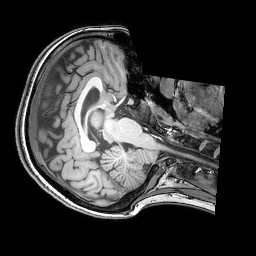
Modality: T1w
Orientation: axial
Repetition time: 0.00828 s
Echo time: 0.00388 s